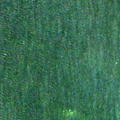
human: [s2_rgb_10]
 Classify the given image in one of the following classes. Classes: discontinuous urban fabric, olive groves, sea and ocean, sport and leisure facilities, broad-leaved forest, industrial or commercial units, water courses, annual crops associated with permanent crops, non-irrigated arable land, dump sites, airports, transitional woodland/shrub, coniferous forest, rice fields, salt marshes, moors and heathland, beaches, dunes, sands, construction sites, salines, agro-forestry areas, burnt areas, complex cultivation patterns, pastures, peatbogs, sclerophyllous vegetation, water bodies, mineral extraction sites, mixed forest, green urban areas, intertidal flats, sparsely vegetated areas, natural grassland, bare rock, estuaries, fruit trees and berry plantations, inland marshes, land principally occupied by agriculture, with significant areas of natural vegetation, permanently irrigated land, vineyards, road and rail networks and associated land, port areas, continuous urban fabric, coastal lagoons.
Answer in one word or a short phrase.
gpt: sea and ocean